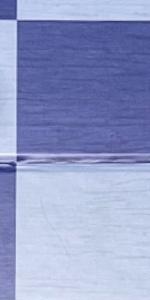
Label: Empty